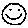
Label: smiley face